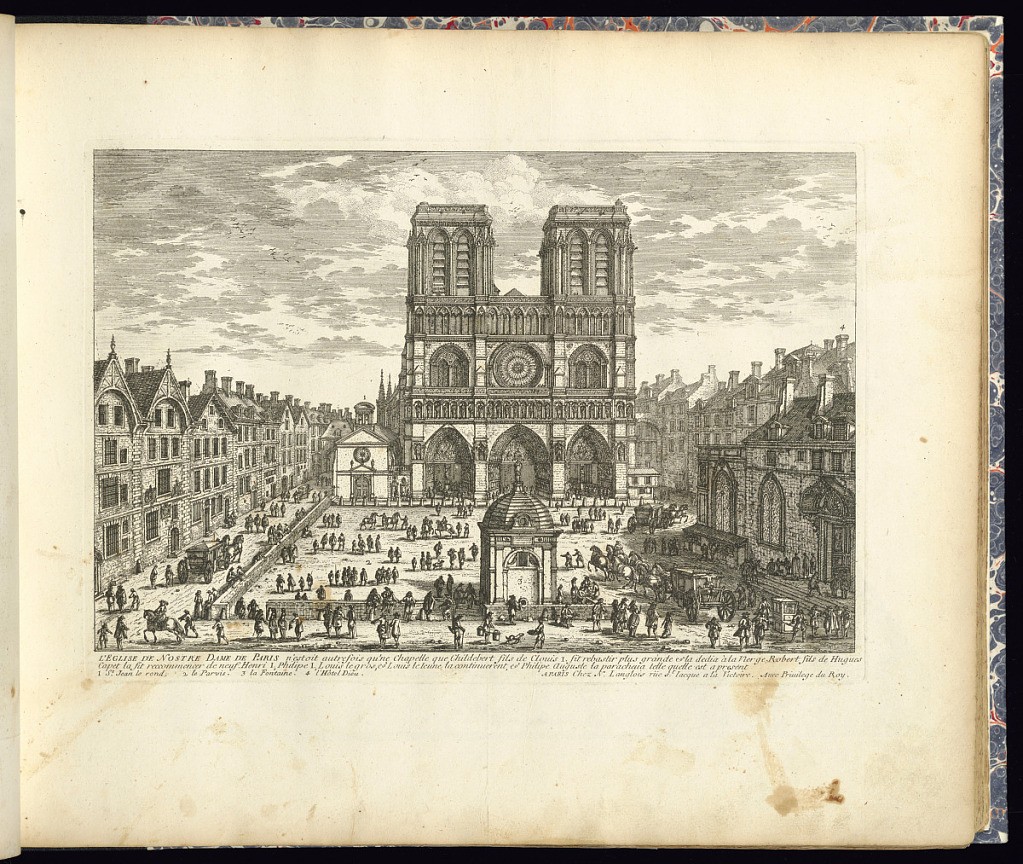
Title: L’EGLISE DE NOSTRE DAME DE PARIS
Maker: Gabriel Perelle, French, 1604–1677
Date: late 17th century
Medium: Etching on laid paper
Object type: Print
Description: A view of the front façade of the Cathedral of Notre Dame in Paris, with a square filled with people, and horse drawn carriages in the foreground, and other buildings to the sides. A short description/ history is lettered below. Details are numbered with a legend below. The plate is titled and signed.